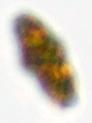
Label: Akashiwo